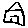
Label: house